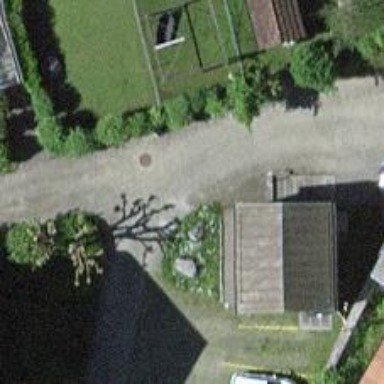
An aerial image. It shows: Service road with paving stones.